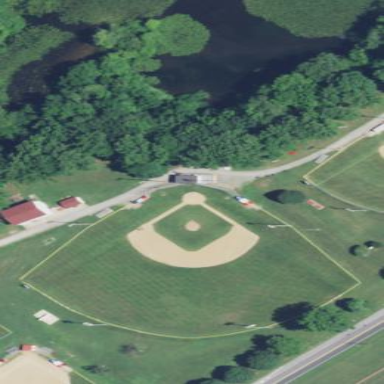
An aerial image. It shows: Baseball pitch for leisure land.